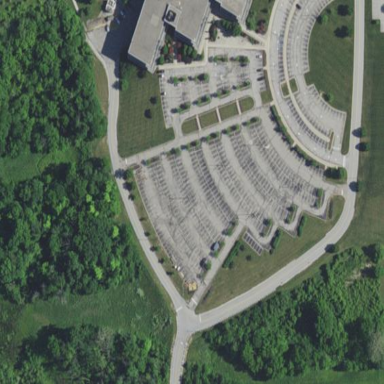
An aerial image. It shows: Parking area.